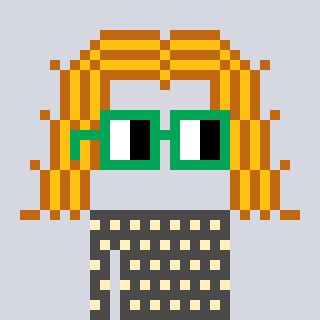
a pixel art character with square green glasses, a hair-shaped head and a grayscale-colored body on a cool background